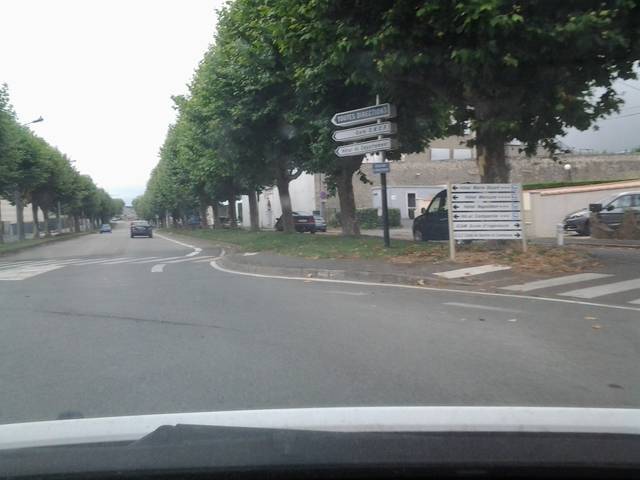
Region: France
Coordinates: 46.676, -1.425